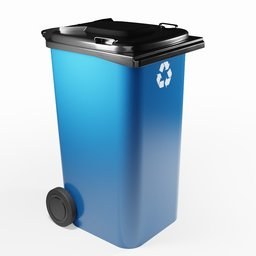
Label: tools